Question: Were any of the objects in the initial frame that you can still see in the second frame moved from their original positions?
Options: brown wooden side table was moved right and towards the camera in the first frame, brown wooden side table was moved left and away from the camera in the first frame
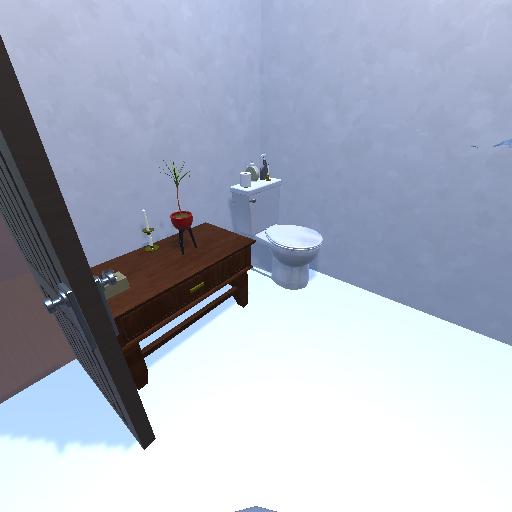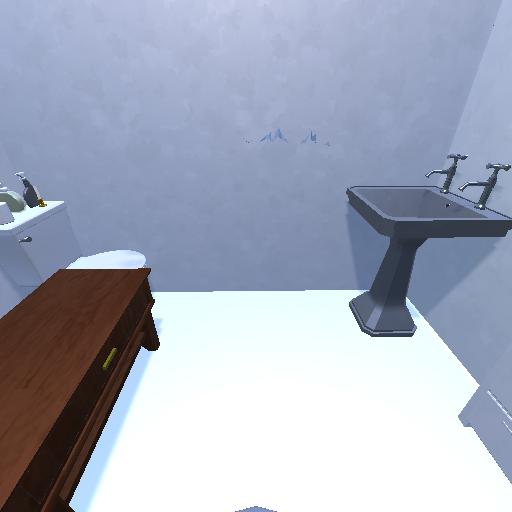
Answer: brown wooden side table was moved right and towards the camera in the first frame